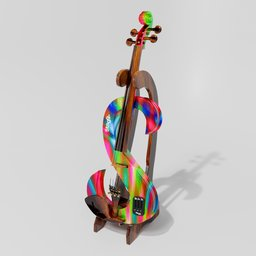
Label: electronics